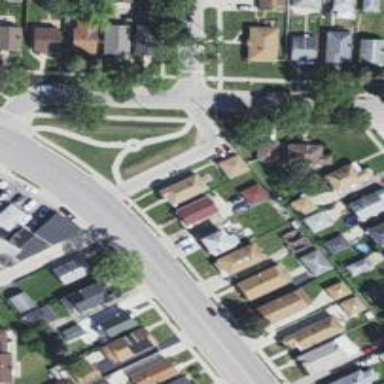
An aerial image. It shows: Alley classified as service road.